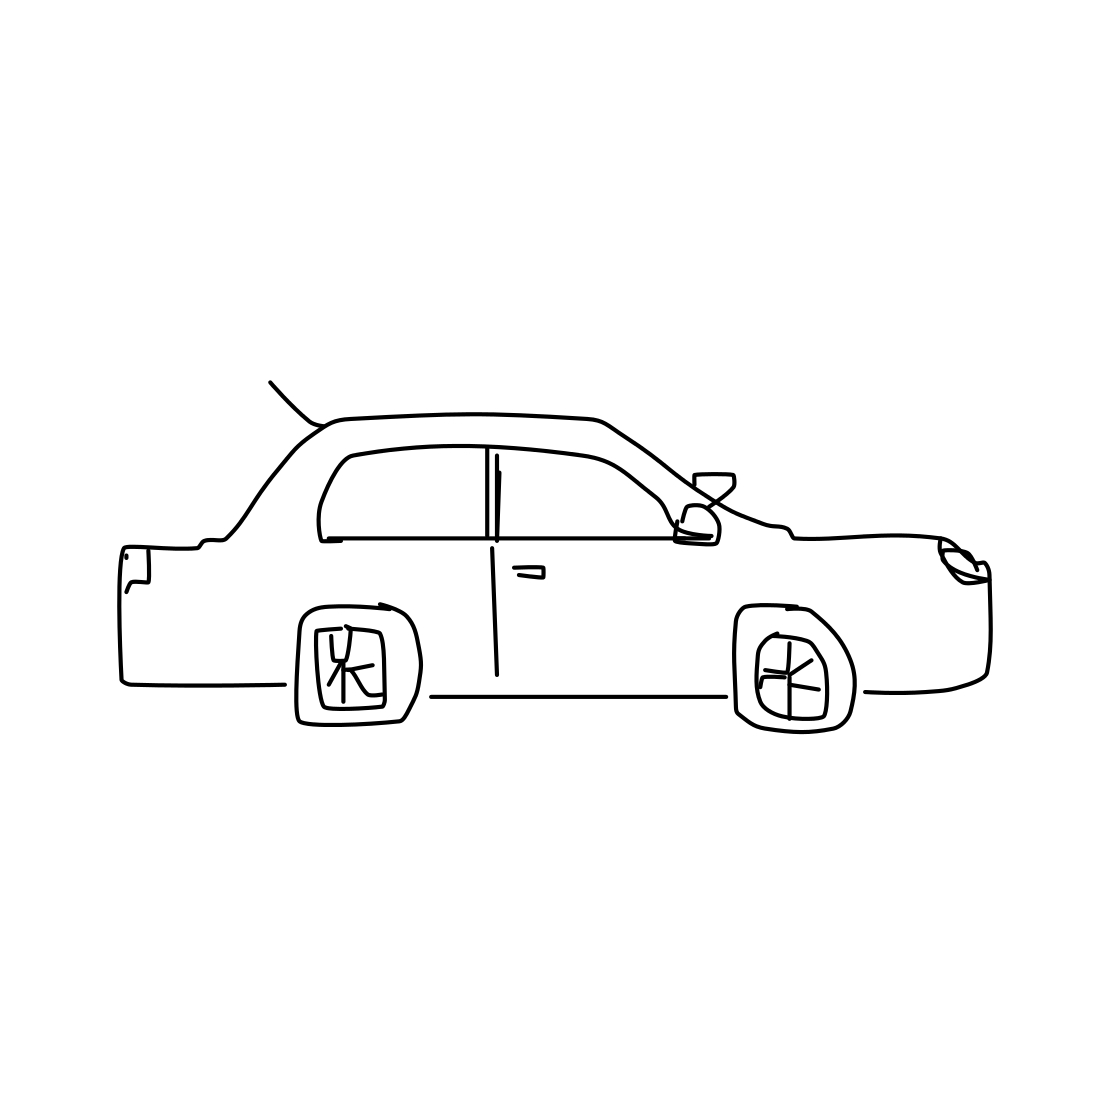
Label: car (sedan)